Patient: sex F, age 35
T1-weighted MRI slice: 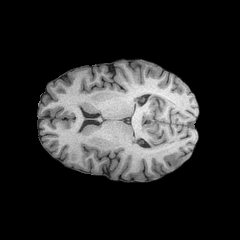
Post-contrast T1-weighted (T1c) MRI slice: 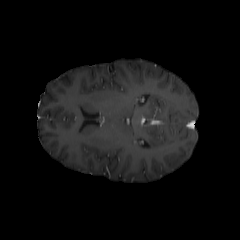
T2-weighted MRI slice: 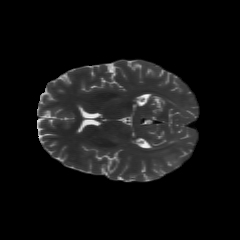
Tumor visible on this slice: no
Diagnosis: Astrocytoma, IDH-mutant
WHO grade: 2